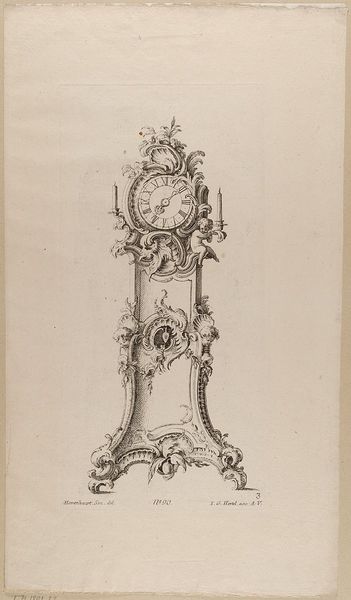
Titel: Standuhr, Nachstich von Blatt 3 der Folge 'Standuhren auf schlanken Kasten'
Künstler: Johann Michael Hoppenhaupt
Standort: Hamburg
Institution: Museum für Kunst und Gewerbe Hamburg
Schlagwörter: zeichnung, rokoko, engel, putte, papier, grafik, graphik, füsse, ornamente, kerze, uhr, kerzen, fotografie, photographie, druckgraphik, druckgrafik, radierung, girlanden, standuhr, muscheln, putten, amoretten, rocaille, römische ziffern, rokkokko, zeitmessung, style, schriftt, reproduktionen, blumengewinde, roccocco, druckerzeugnisse, muschelwerk, ornamentstich, vorlageblätter, zeigeruhr